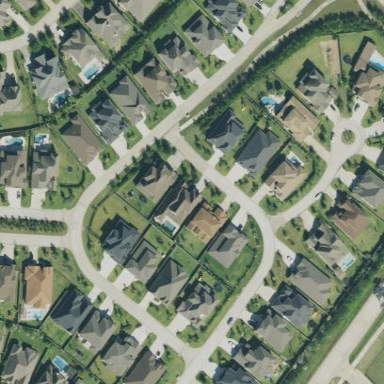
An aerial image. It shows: Residential area within neighborhood.